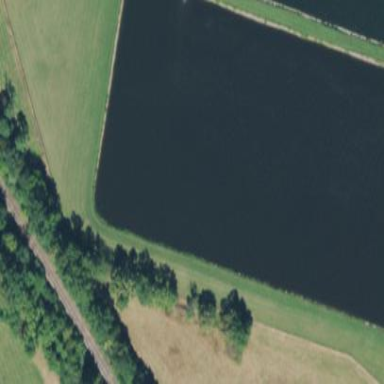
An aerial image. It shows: Reservoir of natural water.